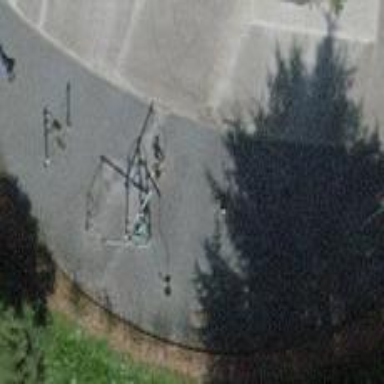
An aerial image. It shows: Recreation ground.